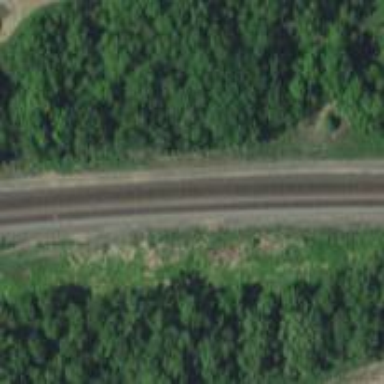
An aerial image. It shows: Railway track.